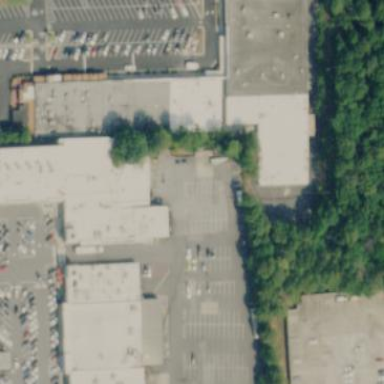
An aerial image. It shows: Retail building.